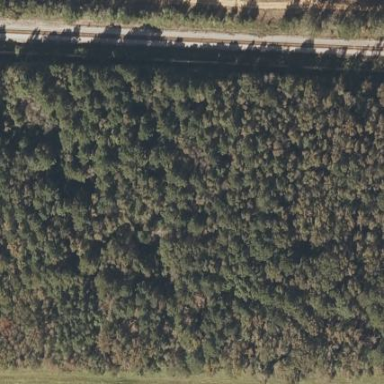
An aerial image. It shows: Beautiful woodland area.